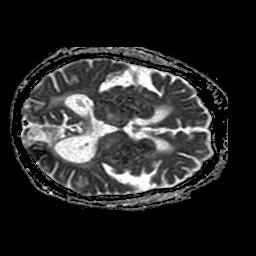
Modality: ADC
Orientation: axial
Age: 68
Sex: female
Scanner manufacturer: philips
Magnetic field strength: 1.5 T
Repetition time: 3.396 s
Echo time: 0.09411 s